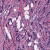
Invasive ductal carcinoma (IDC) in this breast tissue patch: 1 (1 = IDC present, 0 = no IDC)